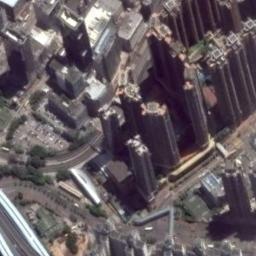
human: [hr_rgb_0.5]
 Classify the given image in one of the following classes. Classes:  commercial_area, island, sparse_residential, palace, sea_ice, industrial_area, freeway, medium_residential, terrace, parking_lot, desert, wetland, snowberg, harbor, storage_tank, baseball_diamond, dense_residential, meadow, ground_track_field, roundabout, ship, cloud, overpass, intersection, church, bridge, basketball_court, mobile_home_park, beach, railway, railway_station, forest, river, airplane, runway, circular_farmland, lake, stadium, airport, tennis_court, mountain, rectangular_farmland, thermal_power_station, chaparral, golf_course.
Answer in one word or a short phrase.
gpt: commercial_area